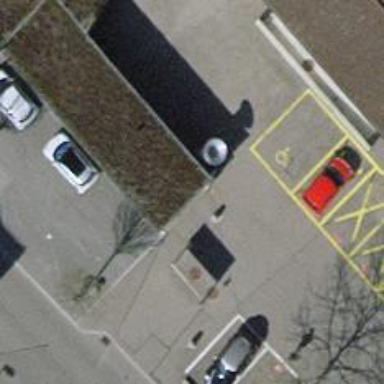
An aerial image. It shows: Bollard barrier.